Question: I'm using dynamically loaded images for background of my grid elements in ItemsControl's DataTemplate
'''
<ItemsControl Name="Category_Items" HorizontalContentAlignment="Stretch">
<ItemsControl.ItemsPanel>
<ItemsPanelTemplate>
<WrapPanel Margin="10" Name="WrapPanel" />
</ItemsPanelTemplate>
</ItemsControl.ItemsPanel>
<ItemsControl.ItemTemplate>
<DataTemplate>
<Grid Cursor="Hand" Margin="4,0,4,8" Width="{Binding Converter={StaticResource PercentageConverter}, ElementName=WrapPanel, Path=ActualWidth, ConverterParameter='0,25'}"
Height="{Binding Converter={StaticResource PercentageConverter}, Path=ActualWidth, RelativeSource={RelativeSource Self},ConverterParameter='0,6'}">
<Grid.Background>
<ImageBrush ImageSource="{Binding Logo, Converter={StaticResource ImageConverter}}" />
</Grid.Background>
<TextBlock Text="{Binding Name}" VerticalAlignment="Bottom" HorizontalAlignment="Left" Margin="5,0,0,5"/>
</Grid>
</DataTemplate>
</ItemsControl.ItemTemplate>
</ItemsControl>
'''
as you can see my grid elements width and height properties are determined by WrapPanel's actual width and its own height.
I'm using below Converter Class to get image's uri and load it from web.
'''
public class ImageConverter : IValueConverter
{
public object Convert(object value,
Type targetType,
object parameter,
System.Globalization.CultureInfo culture)
{
BitmapImage image = new BitmapImage();
image.BeginInit();
image.UriSource = new Uri(value as string, UriKind.Absolute);
image.CacheOption = BitmapCacheOption.None;
image.EndInit();
return image;
}
public object ConvertBack(object value,
Type targetType,
object parameter,
System.Globalization.CultureInfo culture)
{
throw new NotImplementedException();
}
}
'''
it seems the work fine. But the images are invisible at load. After dragging or resizing the main window make the images appear.
Here is the UI, I try to build.

I tried to refresh the user control after load. But it didnt help.
Any Ideas?
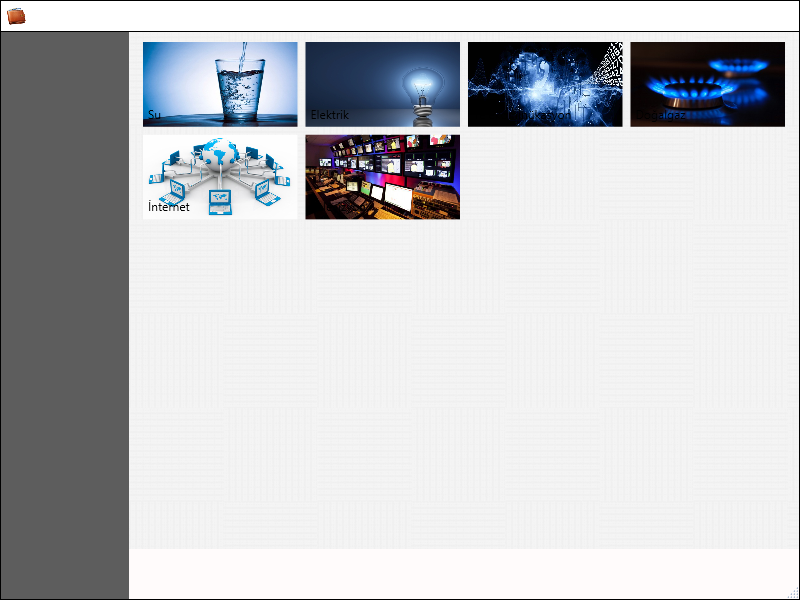
Answer: after hours of struggling, i gave up to use the image as grid's background. Instead, I used Image Element and everything worked well.
'''
<ItemsControl Name="Category_Items" HorizontalContentAlignment="Stretch">
<ItemsControl.ItemsPanel>
<ItemsPanelTemplate>
<WrapPanel Margin="10" Name="WrapPanel" />
</ItemsPanelTemplate>
</ItemsControl.ItemsPanel>
<ItemsControl.ItemTemplate>
<DataTemplate>
<Grid ClipToBounds="True" Cursor="Hand" Margin="4,0,4,8" Width="{Binding Converter={StaticResource PercentageConverter}, ElementName=WrapPanel, Path=ActualWidth, ConverterParameter='0,333'}"
Height="{Binding Converter={StaticResource PercentageConverter}, Path=ActualWidth, RelativeSource={RelativeSource Self},ConverterParameter='0,6'}">
<Image Source="{Binding Logo, IsAsync=True}" Stretch="UniformToFill" />
<lib:TextPath Text="{Binding Name}" VerticalAlignment="Bottom" HorizontalAlignment="Left" Margin="5,0,0,5" FontSize="22" Fill="White" Stroke="Black" FontWeight="Bold"/>
<Grid.InputBindings>
<MouseBinding MouseAction="LeftClick" Command="{Binding GetCompanies}" CommandParameter="{Binding Id}"></MouseBinding>
</Grid.InputBindings>
</Grid>
</DataTemplate>
</ItemsControl.ItemTemplate>
</ItemsControl>
'''